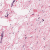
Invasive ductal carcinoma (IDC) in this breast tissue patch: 0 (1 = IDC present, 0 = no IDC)